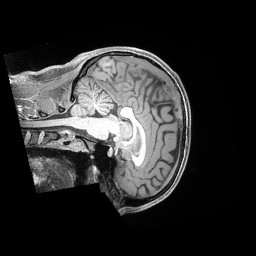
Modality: T1w
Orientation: sagittal
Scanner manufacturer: siemens
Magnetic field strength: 3 T
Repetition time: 2.4 s
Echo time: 0.00222 s